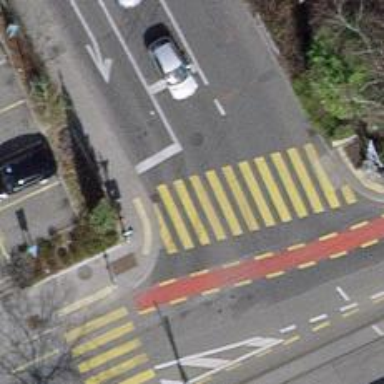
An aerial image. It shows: Asphalt road with crossing controlled by traffic signals.